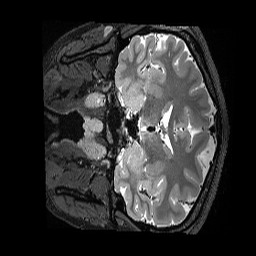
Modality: T2w
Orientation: coronal
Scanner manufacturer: siemens
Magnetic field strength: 3 T
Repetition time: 3.2 s
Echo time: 0.563 s